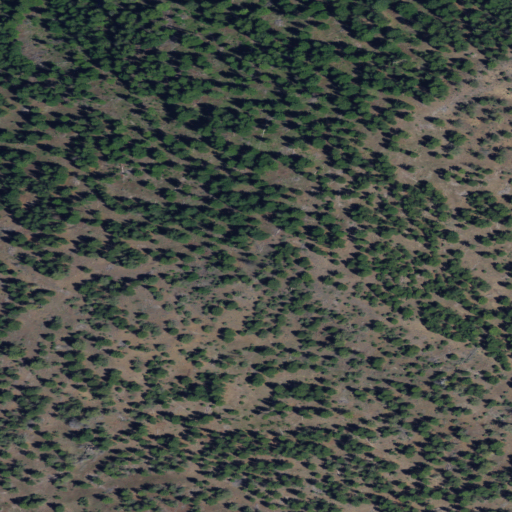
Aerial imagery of mountain in Oregon named Cadle Butte containing shrub, evergreen forest, and grassland